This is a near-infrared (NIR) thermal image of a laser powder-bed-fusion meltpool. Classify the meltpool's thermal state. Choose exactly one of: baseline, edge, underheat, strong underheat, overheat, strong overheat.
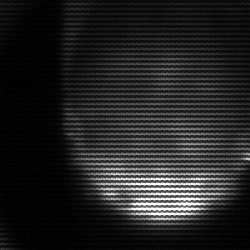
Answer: edge